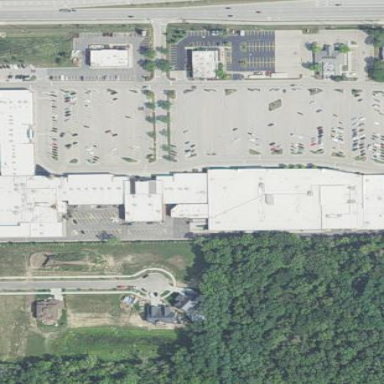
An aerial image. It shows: Retail area.